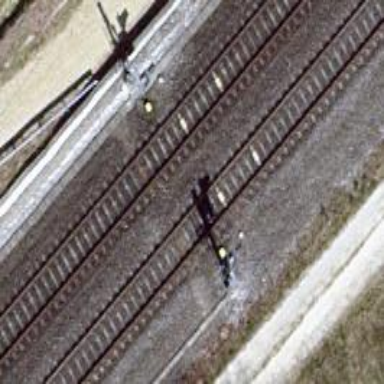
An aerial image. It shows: Railway signal.